Interaction volume radius: 10 \u00c5
Interaction volume height: 15 \u00c5
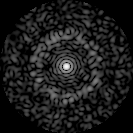
Disorder parameter: 0.8408